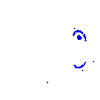
Particle: kaon